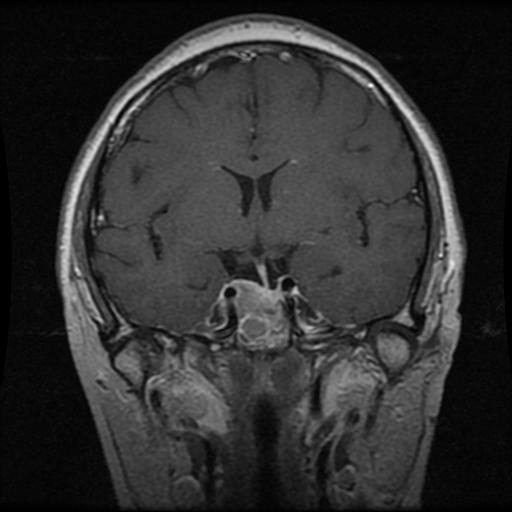
Label: pituitary